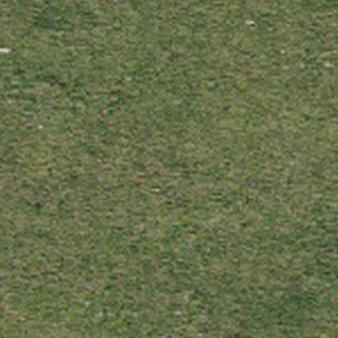
Label: other